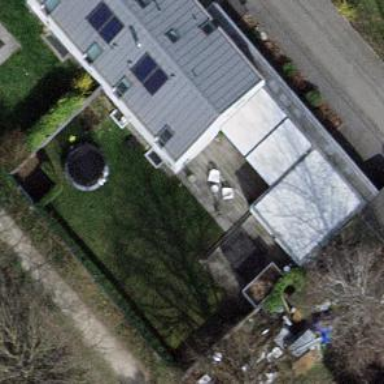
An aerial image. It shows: Garden surrounded by fence.